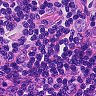
Metastatic tissue present: yes